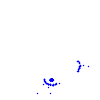
Particle: proton